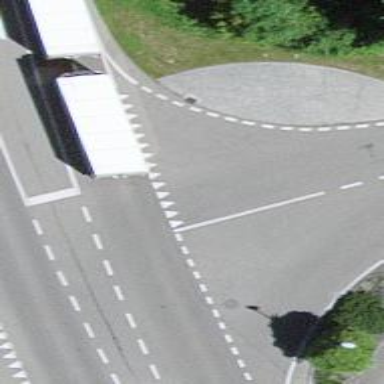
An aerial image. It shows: Road with "give way" sign.